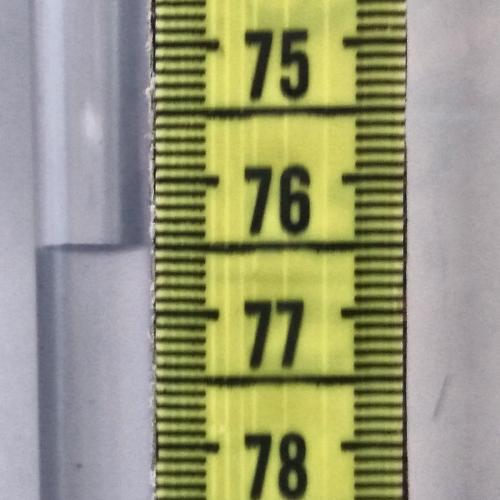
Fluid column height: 76.5 cm